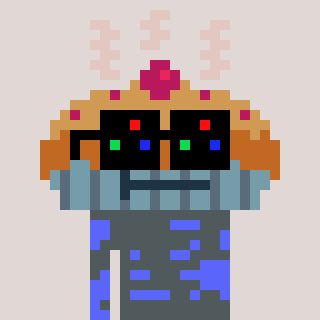
a pixel art character with square black sunglasses, a pie-shaped head and a purple-colored body on a warm background